Interaction volume radius: 10 \u00c5
Interaction volume height: 35 \u00c5
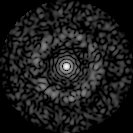
Disorder parameter: 0.8294